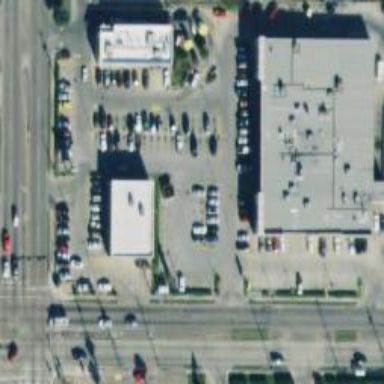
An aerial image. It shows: Parking space is available.